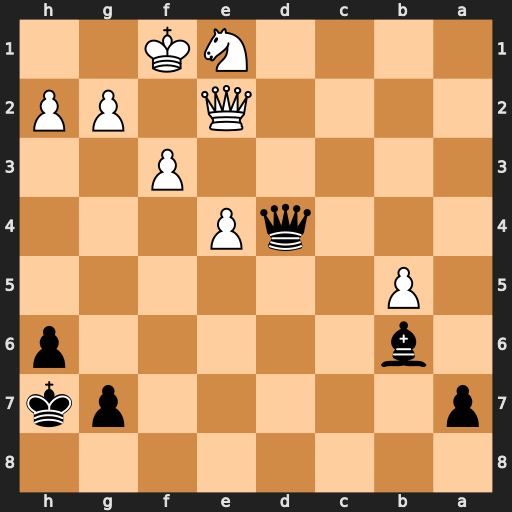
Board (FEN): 8/p5pk/1b5p/1P6/3qP3/5P2/4Q1PP/4NK2
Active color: b
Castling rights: -
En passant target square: -
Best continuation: Qg1#